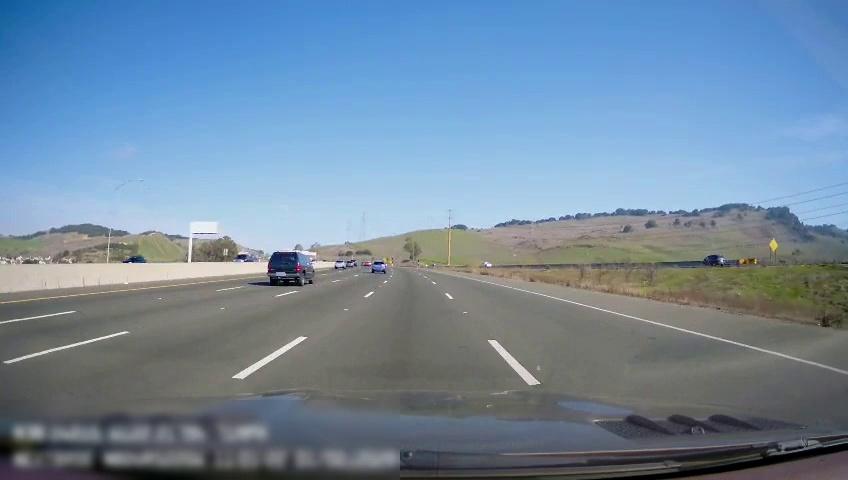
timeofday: Day
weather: Sunny
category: Drivable Space
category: Vehicles | SUV
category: Vehicles | SUV
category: Vehicles | Car
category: Vehicles | SUV
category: Vehicles | Car
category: Vehicles | Truck
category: Vehicles | SUV
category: Lanes | Alternate Lane
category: Lanes | Alternate Lane
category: Lanes | Alternate Lane
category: Lanes | Alternate Lane
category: Lanes | Alternate Lane
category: Lanes | Alternate Lane
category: Traffic | Signs